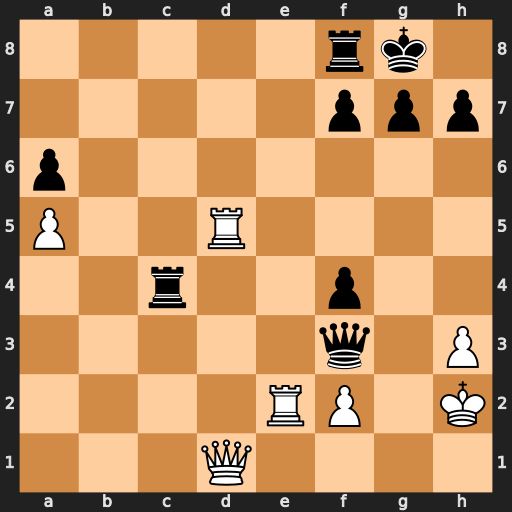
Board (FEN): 5rk1/5ppp/p7/P2R4/2r2p2/5q1P/4RP1K/3Q4
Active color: w
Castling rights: -
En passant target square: -
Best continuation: Rd8 Rc8 Rxc8 Rxc8 Re8+ Rxe8 Qxf3